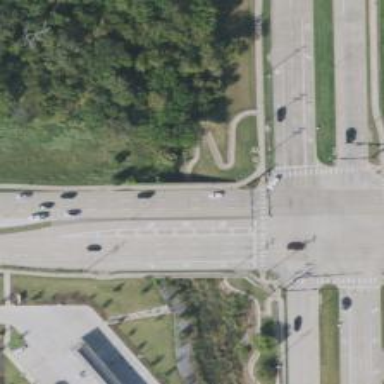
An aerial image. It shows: Primary highway bridge with separate sidewalks.